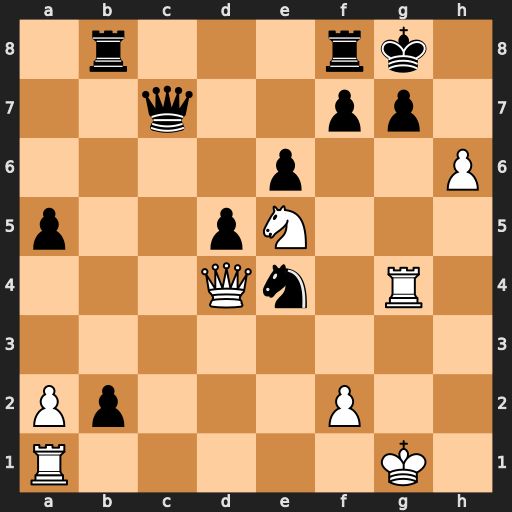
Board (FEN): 1r3rk1/2q2pp1/4p2P/p2pN3/3Qn1R1/8/Pp3P2/R5K1
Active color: w
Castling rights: -
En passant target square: -
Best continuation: Rxg7+ Kh8 Ng6+ fxg6 Rxc7+ e5 Qxe5+